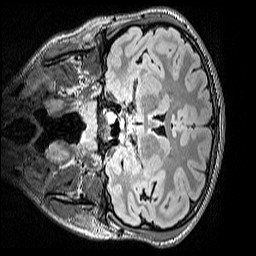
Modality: FLAIR
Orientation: coronal
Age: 13
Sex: male
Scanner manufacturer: siemens
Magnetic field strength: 3 T
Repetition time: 5 s
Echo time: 0.388 s